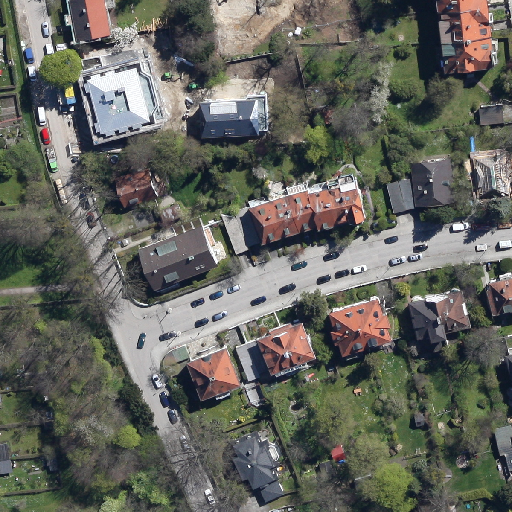
Referring expression: light-duty vehicle